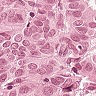
Metastatic tissue present: yes